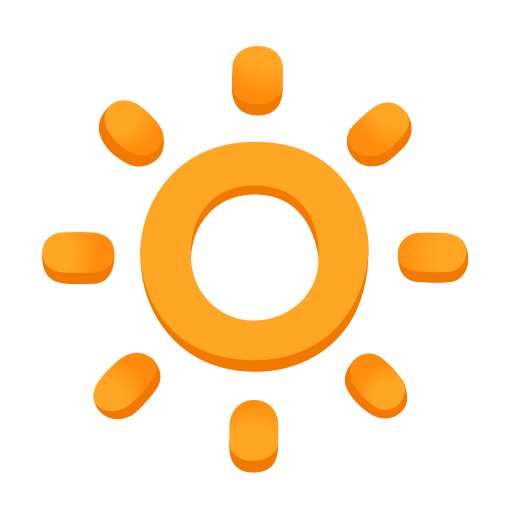
Emoji: 🔅